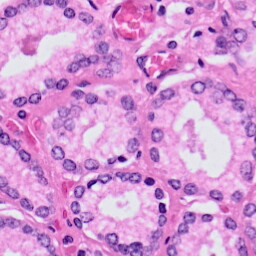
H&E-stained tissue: Prostate